Field crop: maize
Growth stage: 2
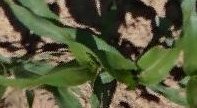
Species: maize